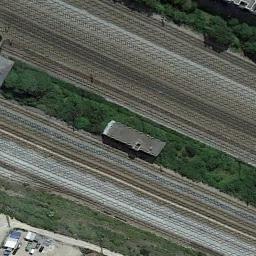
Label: railway